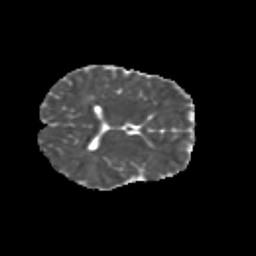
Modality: MD
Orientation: axial
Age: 11
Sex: male
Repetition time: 9.4 s
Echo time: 0.089 s